Question: I m trying to have a textview and a button in linear layout with horizontal orientation. The textview should appear at the starting and the button should appear at the end. I thought giving gravity right to the button would do the trick but the buttons doesn't move to the right side. I m thinking if I should probably use relative layout?

'''
<\LinearLayout
android:layout_width="match_parent"
android:layout_height="wrap_content"
android:orientation="horizontal">
<TextView
android:id="@+id/productPriceTextView1"
android:layout_width="wrap_content"
android:layout_height="wrap_content"
android:text="Rs 3579.0"
/>
<Button
android:id="@+id/buyNowButton1"
android:layout_width="wrap_content"
android:layout_height="wrap_content"
android:layout_gravity="right"
android:text="Buy Now" />
<\/LinearLayout>
'''
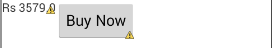
Answer: My way (using a RelativeLayout):
'''
<RelativeLayout
android:layout_width="match_parent"
android:layout_height="wrap_content"
>
<TextView
android:id="@+id/productPriceTextView1"
android:layout_width="wrap_content"
android:layout_height="wrap_content"
android:layout_alignParentLeft="true"
android:text="Rs 3579.0"
/>
<Button
android:id="@+id/buyNowButton1"
android:layout_width="wrap_content"
android:layout_height="wrap_content"
android:layout_alignParentRight="true"
android:text="Buy Now"
/>
</RelativeLayout>
'''
See how I explicitly align the TextView to the Parent's left side and the Button to the Parent's right side
You can then center the TextView vertically in the RelativeLayout, by setting:
'''
android:layout_centerVertical="true"
'''
in the TextView itself
---
Newr OS versions may prefer this:
'''
<RelativeLayout
android:layout_width="match_parent"
android:layout_height="wrap_content"
>
<TextView
android:id="@+id/productPriceTextView1"
android:layout_width="wrap_content"
android:layout_height="wrap_content"
android:layout_alignParentStart="true"
android:text="Rs 3579.0"
/>
<Button
android:id="@+id/buyNowButton1"
android:layout_width="wrap_content"
android:layout_height="wrap_content"
android:layout_alignParentEnd="true"
android:text="Buy Now"
/>
</RelativeLayout>
'''